Question: I'm trying to build the following structure on a page on my website:

The black border is the content container. The red border is the left content container and the gray area is the right content container with a gray background.
Now, I want the right content container to expand vertically dependent on the height of the left content container, so they will always have the same height.
How exactly do I go about this? Anyone know of a work-around to make the divs behave like a table would?
Thanks in advance!
All the best,
Bo
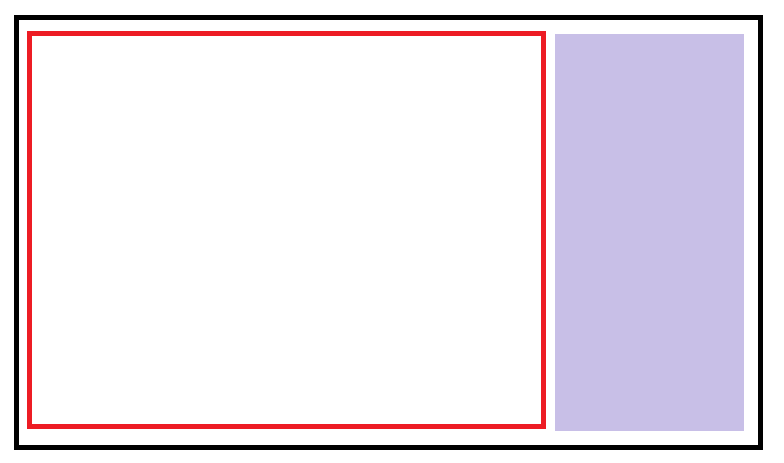
Answer: You use CSS 'display:table' on the wrapper and 'display:table-cell' on the left and right content. The only catch is lack of support in IE7 and below.